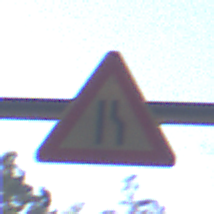
Verkehrszeichen: EinseitigVerengteFahrbahnRechts
Umgebung: Outdoor, Nature
Tageszeit: SunriseSunset
Wetter: PartlyCloudy
Licht: Natural
Jahreszeit: NotSpecified
Kontrast: HighContrast